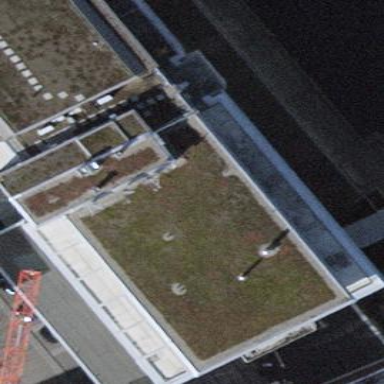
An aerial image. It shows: View of roof of building.